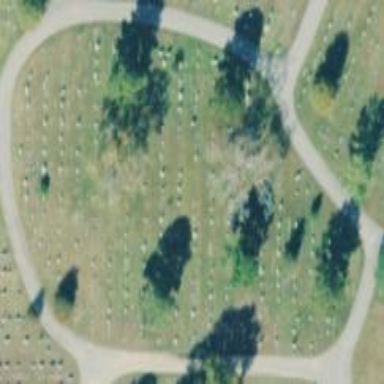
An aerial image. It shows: Sector within cemetery.